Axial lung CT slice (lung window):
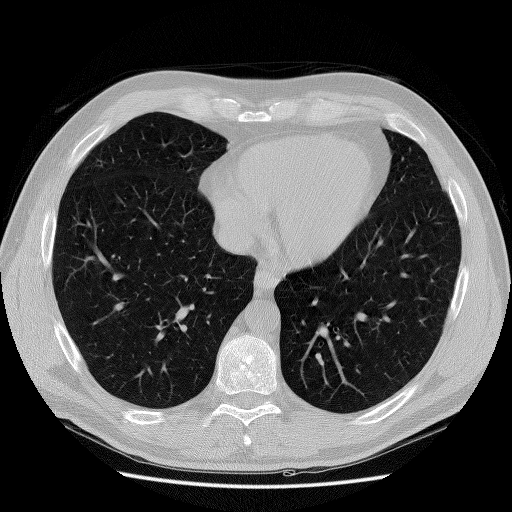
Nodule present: no